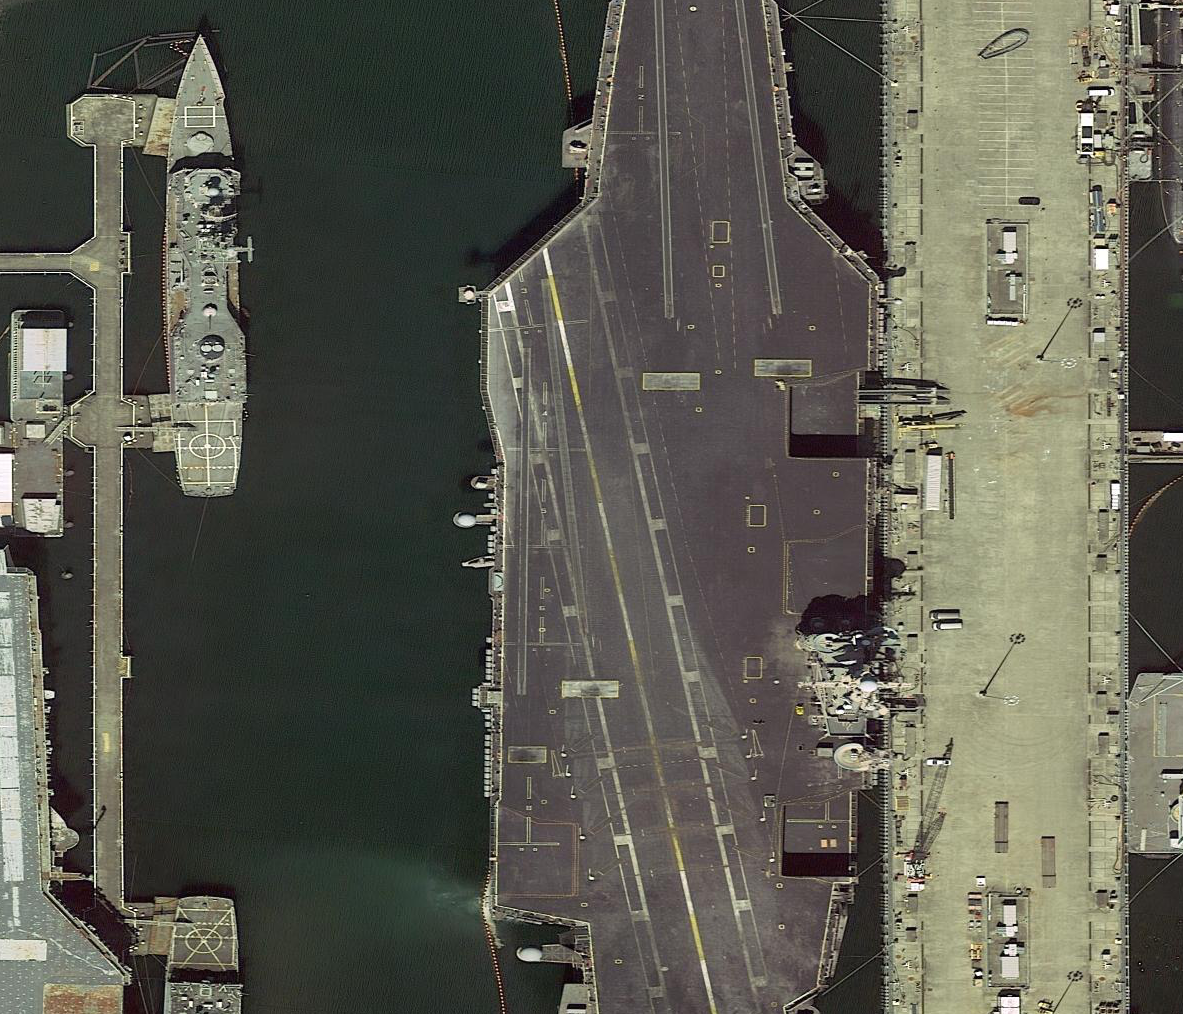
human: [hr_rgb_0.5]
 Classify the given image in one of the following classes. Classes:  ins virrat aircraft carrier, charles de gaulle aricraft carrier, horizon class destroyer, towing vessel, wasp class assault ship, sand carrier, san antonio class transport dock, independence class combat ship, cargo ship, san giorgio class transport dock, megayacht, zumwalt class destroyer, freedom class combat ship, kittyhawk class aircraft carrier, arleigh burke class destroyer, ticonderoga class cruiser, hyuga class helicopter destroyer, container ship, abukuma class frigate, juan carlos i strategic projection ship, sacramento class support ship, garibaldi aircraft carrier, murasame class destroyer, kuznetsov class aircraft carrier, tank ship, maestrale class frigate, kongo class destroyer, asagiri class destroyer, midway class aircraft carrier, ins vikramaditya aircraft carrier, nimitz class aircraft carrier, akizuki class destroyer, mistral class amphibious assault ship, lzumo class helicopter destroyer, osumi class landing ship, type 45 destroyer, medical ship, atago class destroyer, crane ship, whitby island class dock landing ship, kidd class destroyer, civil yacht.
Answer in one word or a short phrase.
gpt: Nimitz class aircraft carrier